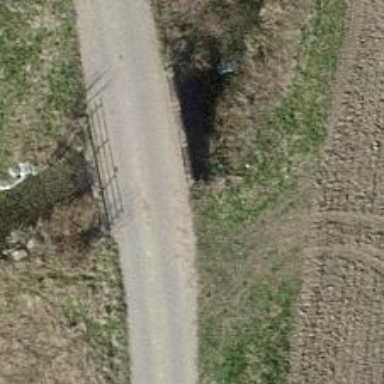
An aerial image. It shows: Bridge with fence.